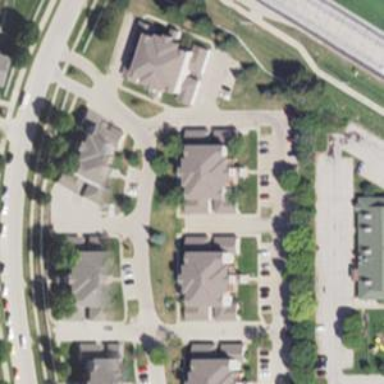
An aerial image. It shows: Living street.